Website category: book
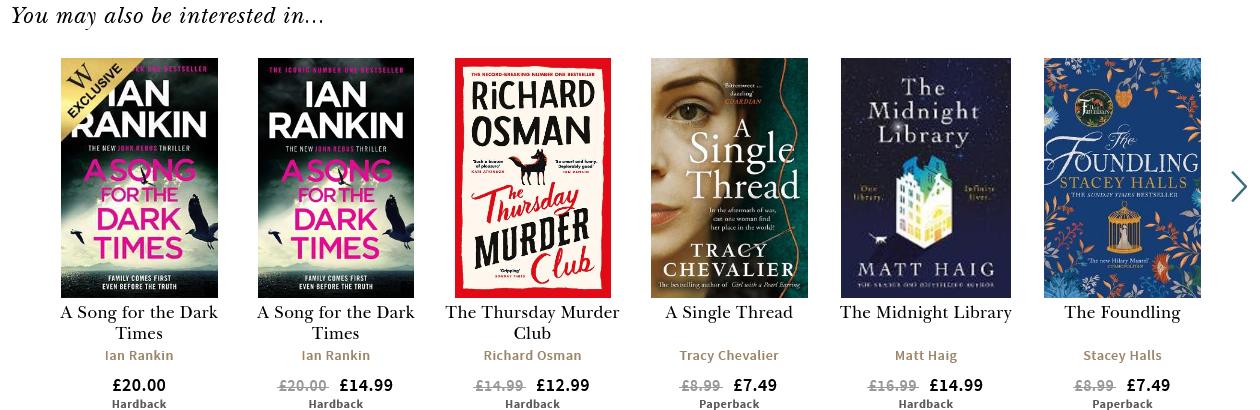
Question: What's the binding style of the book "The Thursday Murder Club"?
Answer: Hardback

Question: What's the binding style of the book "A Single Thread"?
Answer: Paperback

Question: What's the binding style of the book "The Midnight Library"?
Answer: Hardback

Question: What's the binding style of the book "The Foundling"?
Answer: Paperback

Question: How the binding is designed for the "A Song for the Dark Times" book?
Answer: Hardback

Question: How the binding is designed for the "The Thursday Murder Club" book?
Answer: Hardback

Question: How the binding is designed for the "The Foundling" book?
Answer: Paperback

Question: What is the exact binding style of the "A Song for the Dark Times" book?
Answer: Hardback

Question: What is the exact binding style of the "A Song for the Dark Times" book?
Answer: Hardback

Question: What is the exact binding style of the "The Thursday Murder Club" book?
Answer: Hardback

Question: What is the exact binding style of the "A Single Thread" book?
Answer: Paperback

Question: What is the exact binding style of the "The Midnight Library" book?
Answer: Hardback

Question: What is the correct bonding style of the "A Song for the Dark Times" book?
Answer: Hardback

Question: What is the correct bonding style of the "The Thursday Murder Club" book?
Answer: Hardback

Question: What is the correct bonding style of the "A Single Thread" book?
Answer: Paperback

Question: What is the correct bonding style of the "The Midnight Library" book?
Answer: Hardback

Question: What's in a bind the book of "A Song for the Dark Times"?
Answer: Hardback

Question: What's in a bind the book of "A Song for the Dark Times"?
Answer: Hardback

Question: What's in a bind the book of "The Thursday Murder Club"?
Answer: Hardback

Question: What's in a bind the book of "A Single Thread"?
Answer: Paperback

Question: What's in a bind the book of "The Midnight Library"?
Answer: Hardback

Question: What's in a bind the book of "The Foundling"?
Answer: Paperback

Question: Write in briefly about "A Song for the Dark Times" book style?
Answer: Hardback

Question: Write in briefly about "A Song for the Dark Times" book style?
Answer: Hardback

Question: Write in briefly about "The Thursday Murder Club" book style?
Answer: Hardback

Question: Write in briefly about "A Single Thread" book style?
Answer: Paperback

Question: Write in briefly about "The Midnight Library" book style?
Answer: Hardback

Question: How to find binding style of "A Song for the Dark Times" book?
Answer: Hardback

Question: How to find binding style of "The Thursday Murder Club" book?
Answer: Hardback

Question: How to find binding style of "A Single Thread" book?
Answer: Paperback

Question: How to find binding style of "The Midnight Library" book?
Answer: Hardback

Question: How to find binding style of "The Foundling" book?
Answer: Paperback